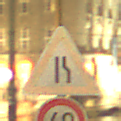
Verkehrszeichen: EinseitigVerengteFahrbahnRechts
Zusatzzeichen unten: Geschwindigkeit60
Umgebung: Outdoor, Urban
Tageszeit: Night
Wetter: Overcast
Licht: Artificial
Jahreszeit: NotSpecified
Kontrast: MediumContrast